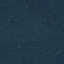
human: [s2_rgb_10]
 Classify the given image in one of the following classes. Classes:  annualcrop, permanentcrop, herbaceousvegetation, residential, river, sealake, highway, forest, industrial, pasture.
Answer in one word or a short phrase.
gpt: Forest